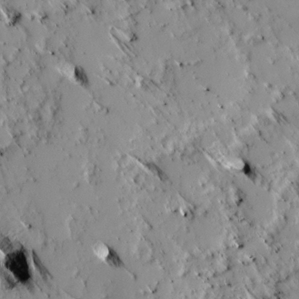
Label: non_frost